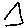
Label: triangle